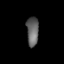
Tissue: lung
Cell type: Epithelial cells
Senescence score: 0.5959
Nuclear area (px): 350
Mean DAPI intensity: 97.457